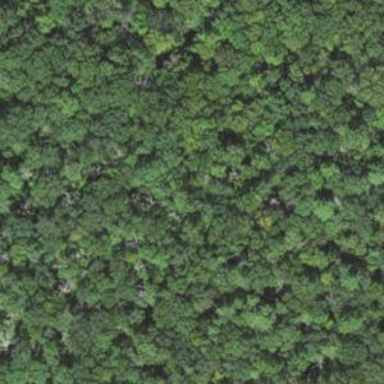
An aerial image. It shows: Mixed woodland area with various types of leaves.